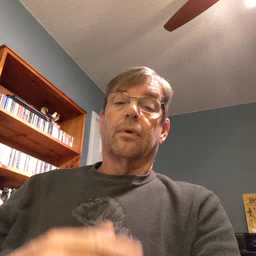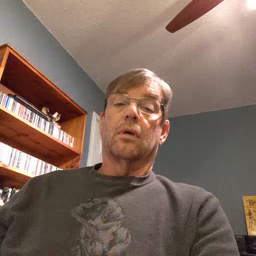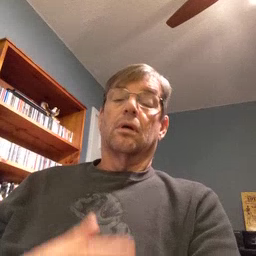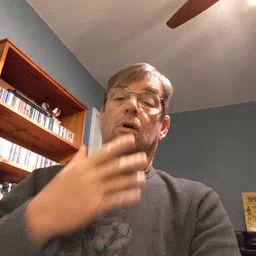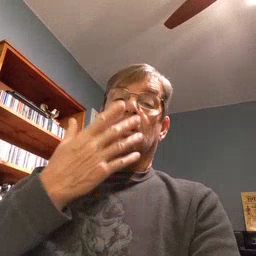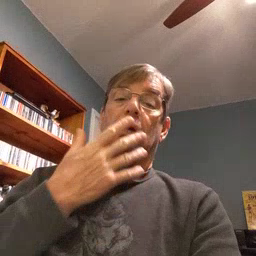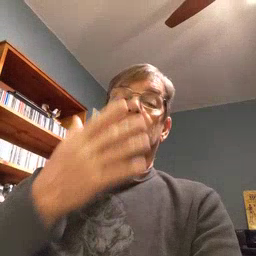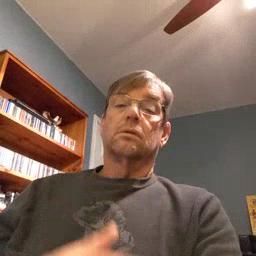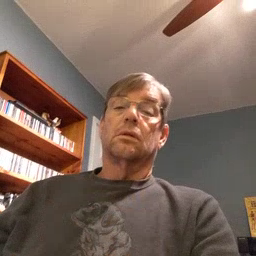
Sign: grass